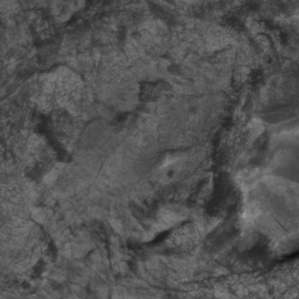
Label: non_frost